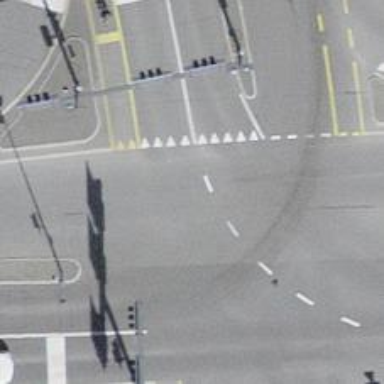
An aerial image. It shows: Tertiary road with asphalt surface.